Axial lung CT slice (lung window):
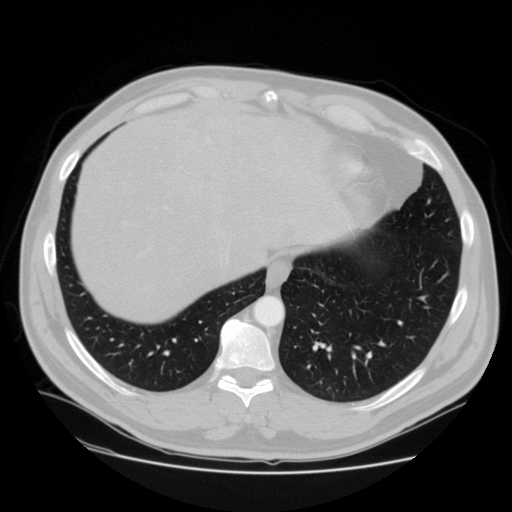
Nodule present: no